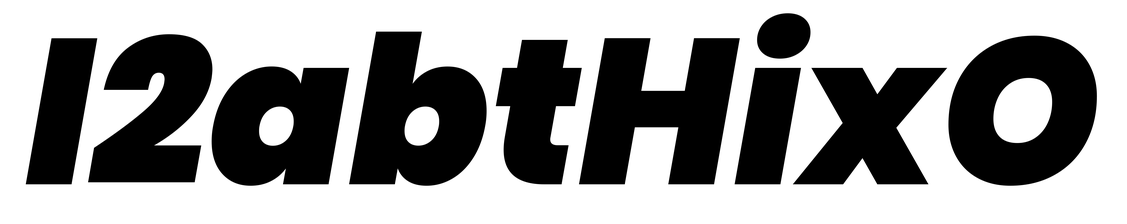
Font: Poppins-BlackItalic